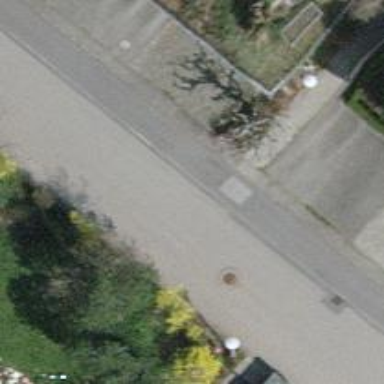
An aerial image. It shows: Sidewalk.